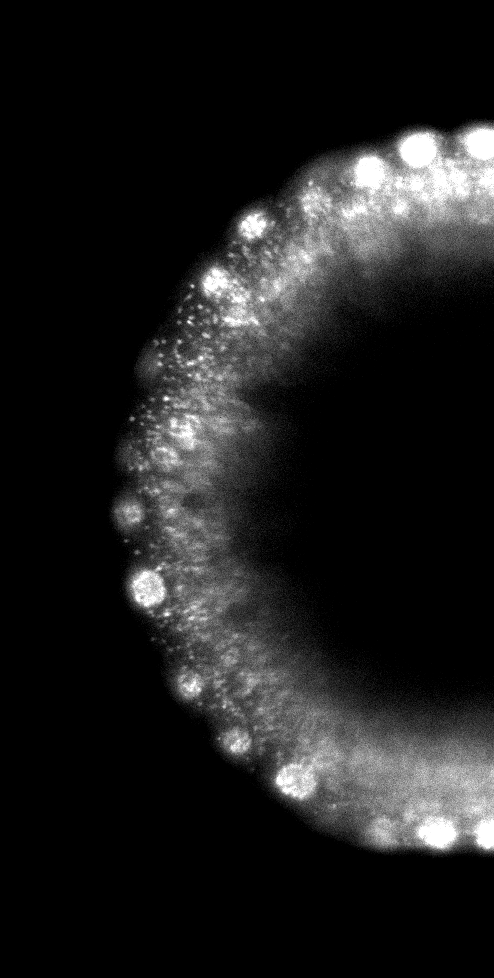
Sample: Drosophila_2
Volume: 200 slices, 978x494 pixels
Nuclei in middle slice: 19